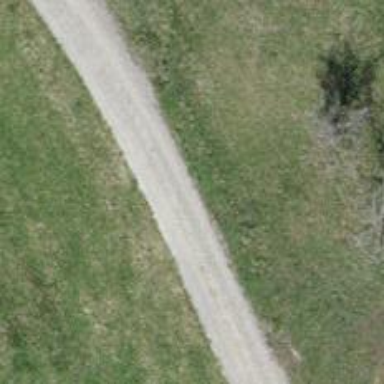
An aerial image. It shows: Gravel track with grade 2 tracktype.